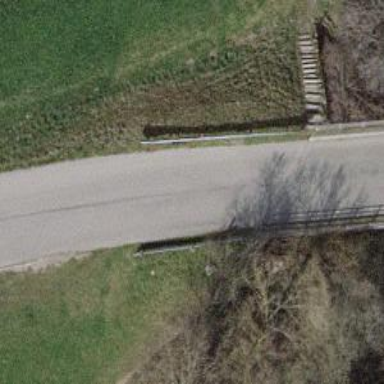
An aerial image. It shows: Guard rail as barrier.